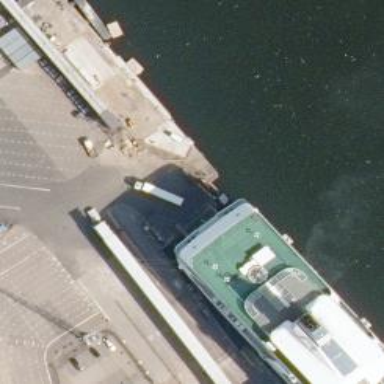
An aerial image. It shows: Primary ferry.